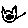
Label: cat